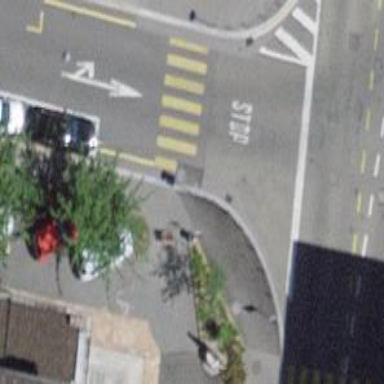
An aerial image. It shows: Zebra crossing on the road.